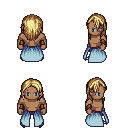
a pixel art fantasy rpg character, male body template, human, dark skin, overskirt, red pants, blonde long hairstyle, cloth bracers, metal boots, four views (front, back, left, right), 2x2 character sprite sheet, small pixel art, hard edges, no anti-aliasing